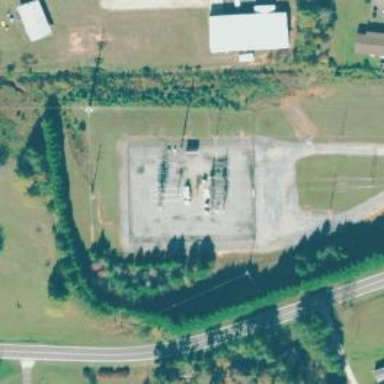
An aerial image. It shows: Distribution power substation secured by fence.